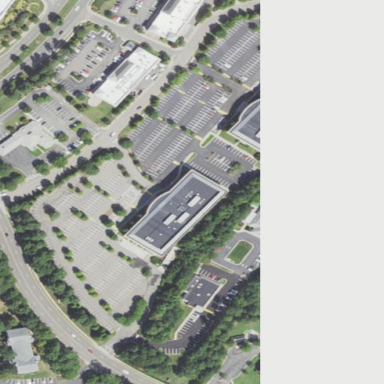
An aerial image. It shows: Commercial area.